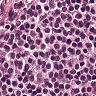
Metastatic tissue present: no